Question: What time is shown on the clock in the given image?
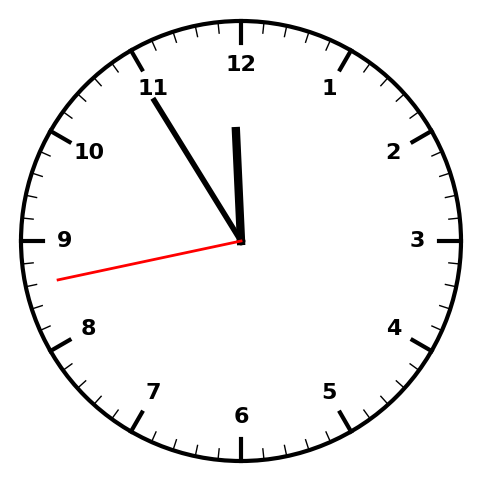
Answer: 11:54:43